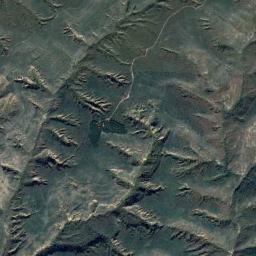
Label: mountain